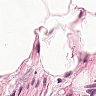
Metastatic tissue present: no